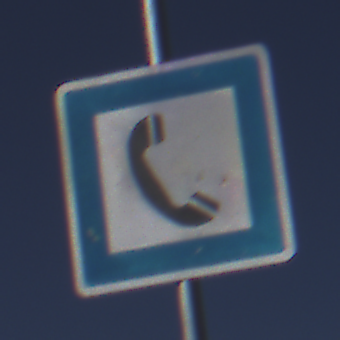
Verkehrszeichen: Fernsprecher
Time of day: MorningAfternoon
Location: Outdoor (Nature)
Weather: Clear
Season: NotSpecified
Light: Natural